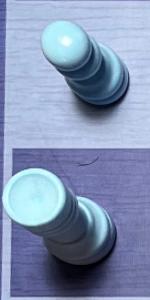
Label: Rook_White